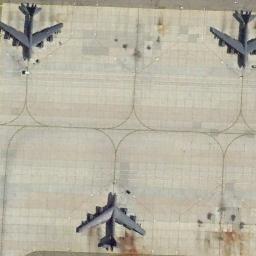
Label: airplane